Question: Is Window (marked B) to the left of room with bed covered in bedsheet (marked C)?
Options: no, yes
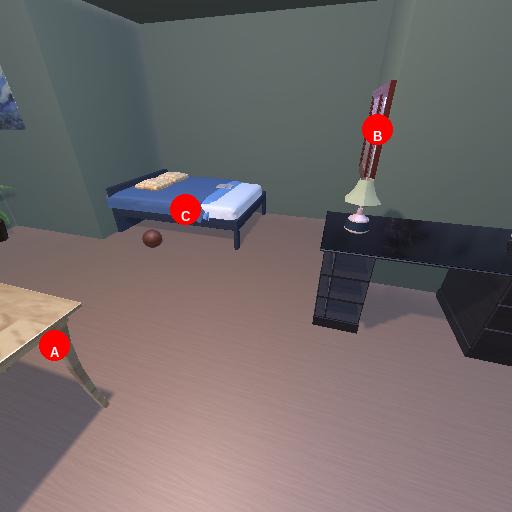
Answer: no